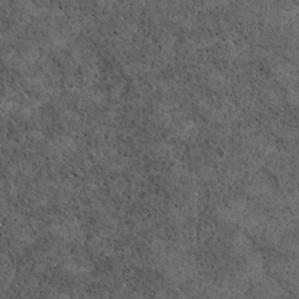
Label: non_frost